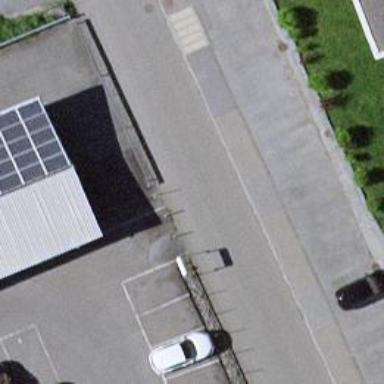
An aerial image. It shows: Bollard barrier.